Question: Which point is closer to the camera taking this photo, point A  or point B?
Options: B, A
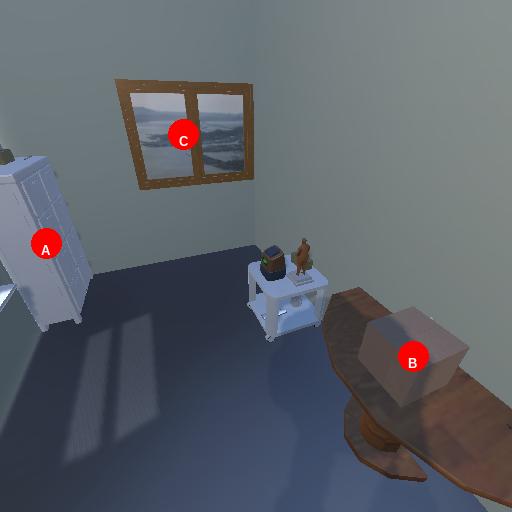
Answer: B